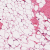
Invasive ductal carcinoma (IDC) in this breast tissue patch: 0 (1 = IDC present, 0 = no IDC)